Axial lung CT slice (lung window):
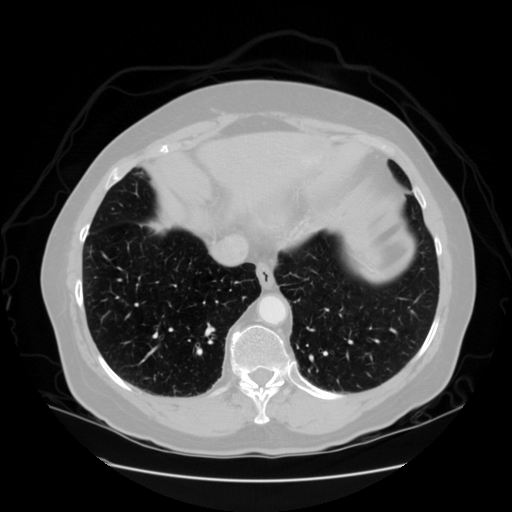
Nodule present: no